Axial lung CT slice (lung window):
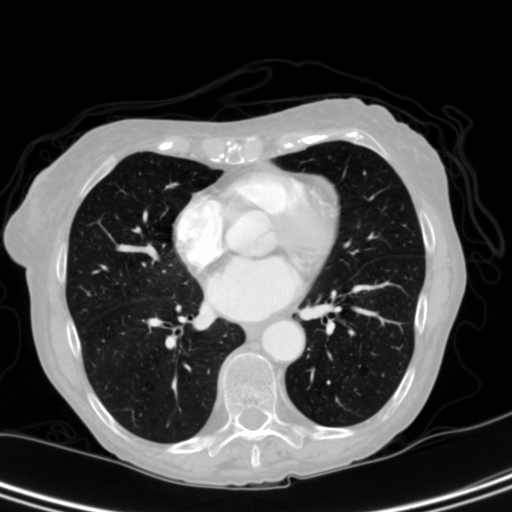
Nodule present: no